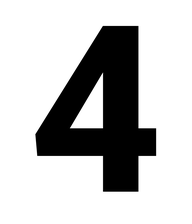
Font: Roboto_ExtraBold